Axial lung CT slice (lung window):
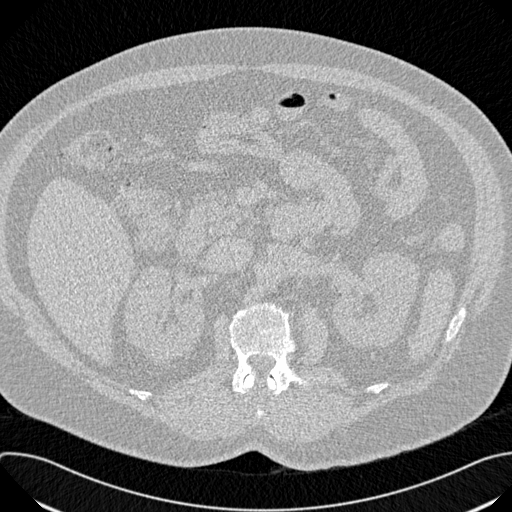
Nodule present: no